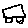
Label: car